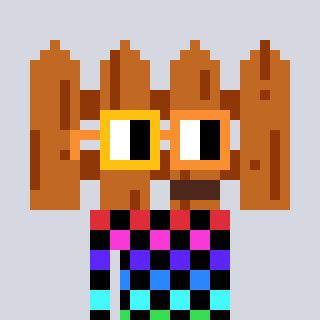
a pixel art character with square yellow and orange glasses, a fence-shaped head and a foggrey-colored body on a cool background